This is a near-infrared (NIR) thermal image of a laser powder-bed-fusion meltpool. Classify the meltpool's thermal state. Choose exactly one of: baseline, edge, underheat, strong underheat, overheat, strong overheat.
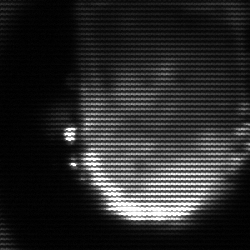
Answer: baseline